Question: I am stuck with a select I have to do, I have a data base where a new claim file is registered in the table called "claims", in this table every file is registered as follows :

Sorry, i have attached above a print screen with how the tables look, i don't know why are as bellow when i post it.
'''
ClaimFileNumber || Vehicle number || ....... || OpeningDate
1 abc 20170302
2 bcd 20170302
3 efg 20170301
4 hij 20170301
'''
I need a select which can help me to find out how many claim files are open on each day from when this year started until now, ordered by top 5 days for each month like for example, on the month of May we have: 20170506 - 300 claims, 20170511 - 295 claims, 20170509 - 200 claims etc.
Or it is ok a select which can give me the number of claims opened per day and order them desc.
The problem is that the date stored in table OpeningDate it is stored as numeric and not as date, this is the tricky part at least for me.
I cannot use a select like "select count (OpeningDate) from claim where openingdate = 20170302" for each day because there are more than 200 days from when the year have started.
Thank you in advance for your help.
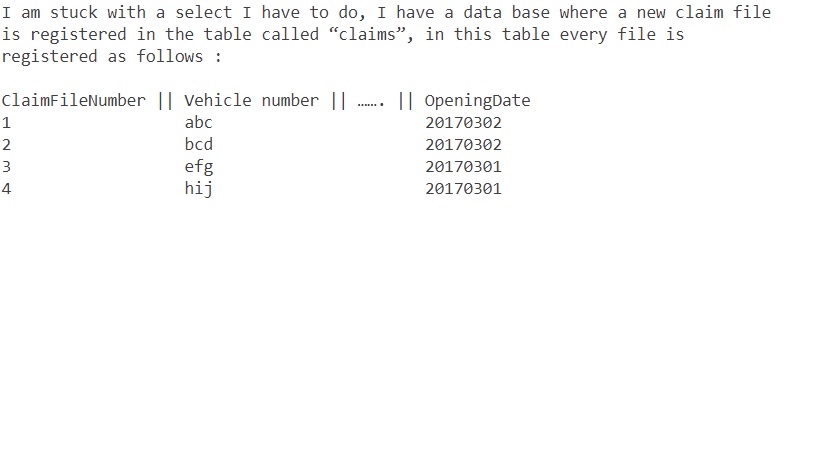
Answer: This should do it:
'''
SELECT OpeningDate, COUNT(OpeningDate)
FROM claim
WHERE LEFT(OpeningDate, 4) = '2017'
GROUP BY OpeningDate
ORDER BY OpeningDate ASC, COUNT(OpeningDate) DESC
'''